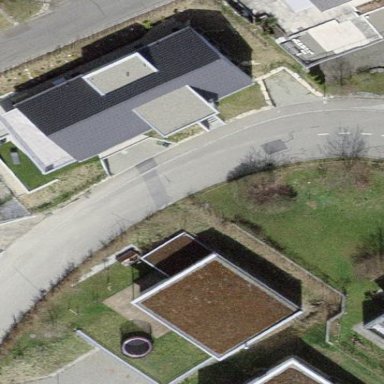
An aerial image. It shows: Gabled roof apartments building.